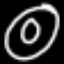
Label: donut